Question: i'm currently working on a custom synth lnf but can't get the root pane's defaultButton to show up correctly.
All buttons are painted correctly with following definition:
'''
<style id="Button">
<property key="Button.defaultButtonFollowsFocus" type="boolean" value="true"/>
<property key="Button.textShiftOffset" type="integer" value="1"/>
<property key="Button.margin" type="insets" value="0 10 0 10"/>
<insets top="4" left="4" bottom="4" right="4"/>
<state>
<imagePainter method="buttonBackground" path="images/Button.Normal.png" sourceInsets="4 4 4 4" paintCenter="true" stretch="true"/>
</state>
<state value="MOUSE_OVER">
<imagePainter method="buttonBackground" path="images/Button.Normal.MouseOver.png" sourceInsets="4 4 4 4" paintCenter="true" stretch="true"/>
</state>
<state value="FOCUSED">
...
</state>
...
</style>
<bind style="Button" type="region" key="Button"/>
'''
But if i set one button as the root pane's defaultButton it's not painted correctly.
As an example i've taken following screenshot. The left one as a normal button and the right one as the defaultButton. If i set the left one as the defaultButton the right one is painted correctly and the same problem occurs (The same problem exists for all defaultButtons for example if i show up a JFileChooseDialog).

If i manually set the size of the default button it is displayed correctly so i assume there is a problem calculating the size of the button.
Maybe someone had a similar problem or could give me a hint why the defaultButton is not threaded as normal buttons.
Thanks in advance.
Edit: Added simple runnable example code. There is no special layout nor something else special. The default button is just not painted.
'''
public class DefaultButtonTest
{
public static void main(String[] args) throws InterruptedException, NamingException
{
MyLookAndFeel.install();
JFrame testFrame = new JFrame("test");
JButton button1 = new JButton("button1");
JButton button2 = new JButton("button2");
JPanel testPanel = new JPanel(); // Applying for example FlowLayout makes no difference
testPanel.add(button1);
testPanel.add(button2);
testFrame.setContentPane(testPanel);
testFrame.getRootPane().setDefaultButton(button1);
testFrame.setDefaultCloseOperation(WindowConstants.EXIT_ON_CLOSE);
testFrame.revalidate();
testFrame.pack();
testFrame.setVisible(true);
}
}
'''
'''
public final class MyLookAndFeel extends SynthLookAndFeel
{
public final void initialize()
{
super.initialize();
JFrame.setDefaultLookAndFeelDecorated(true);
JDialog.setDefaultLookAndFeelDecorated(true);
}
public final void uninitialize()
{
super.uninitialize();
}
public static boolean install()
{
try
{
final long start = System.currentTimeMillis();
MyLookAndFeel laf = new MyLookAndFeel();
laf.load(MyLookAndFeel.class.getResourceAsStream("laf.xml"), MyLookAndFeel.class);
UIManager.setLookAndFeel(laf);
return true;
}
catch (final Exception exception)
{
exception.printStackTrace();
return false;
}
}
public final boolean getSupportsWindowDecorations()
{
return true;
}
public final UIDefaults getDefaults()
{
UIDefaults defaults = super.getDefaults();
defaults.put(SwingUtilities2.AA_TEXT_PROPERTY_KEY, SwingUtilities2.AATextInfo.getAATextInfo(true));
defaults.addResourceBundle("com.sun.swing.internal.plaf.metal.resources.metal");
return defaults;
}
}
'''
'''
<synth>
<!-- ****************************************************************************************************************************************
CONTROLS
***************************************************************************************************************************************** -->
<style id="Button">
<property key="Button.defaultButtonFollowsFocus" type="boolean" value="true"/>
<property key="Button.textShiftOffset" type="integer" value="1"/>
<property key="Button.margin" type="insets" value="0 10 0 10"/>
<insets top="4" left="4" bottom="4" right="4"/>
<state>
<imagePainter method="buttonBackground" path="images/Button.Normal.png" sourceInsets="4 4 4 4" paintCenter="true" stretch="true"/>
</state>
</style>
<bind style="Button" type="region" key="Button"/>
</synth
'''
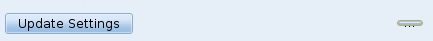
Answer: I finally found the solution to this problem, and it's plain simple.
While states like 'MOUSE OVER' 'FOCUSED' ... inherit its font and color attributes from its parent they do not need to be given fonts and color attributes. If a button or radio button has defined states like 'DEFAULT' or 'SELECTED' they do not inherit them from their parent and font and color need to be defined explicitly (at least for size calculation, as stated above if i set the size manually the font and color is shown correctly).
For example
'''
<style id="Button">
<property key="Button.textShiftOffset" type="integer" value="1"/>
<state>
<imagePainter method="buttonBackground" path="images/Button.Normal.png" sourceInsets="4 4 4 4" paintCenter="true" stretch="true"/>
</state>
</style>
<bind style="Button" type="region" key="Button"/>
'''
'''
<style id="Button">
<property key="Button.textShiftOffset" type="integer" value="1"/>
<font name="Dialog" size="16"/>
<color type="TEXT_FOREGROUND" value="#000000"/>
<state>
<imagePainter method="buttonBackground" path="images/Button.Normal.png" sourceInsets="4 4 4 4" paintCenter="true" stretch="true"/>
</state>
</style>
<bind style="Button" type="region" key="Button"/>
'''